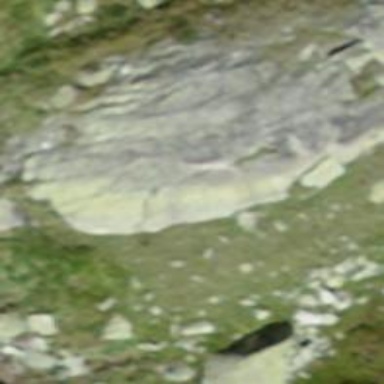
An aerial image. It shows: Cliff in nature.